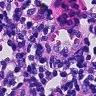
Metastatic tissue present: no